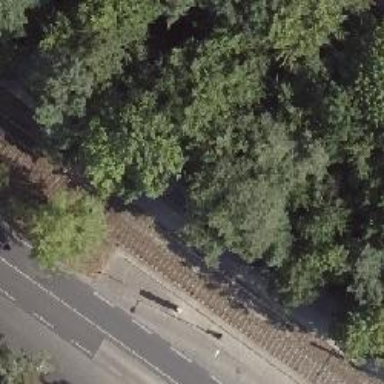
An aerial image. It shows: Tram stop position for public transport.